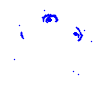
Particle: pion